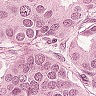
Metastatic tissue present: yes